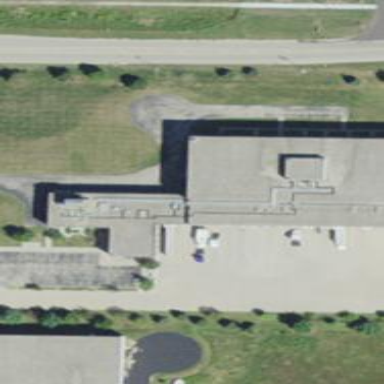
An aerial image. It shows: Industrial building.